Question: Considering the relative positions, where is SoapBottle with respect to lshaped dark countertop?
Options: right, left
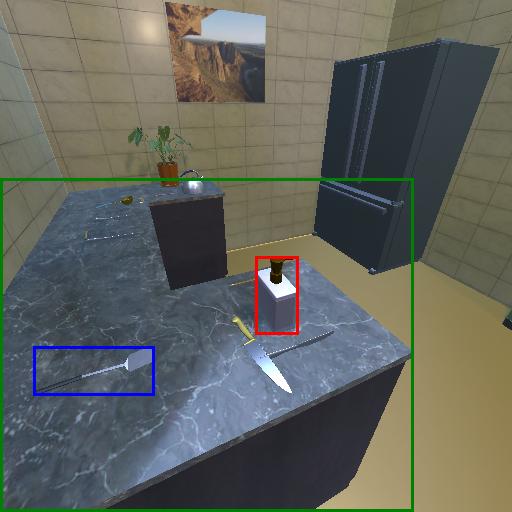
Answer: right